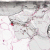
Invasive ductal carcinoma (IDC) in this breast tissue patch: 0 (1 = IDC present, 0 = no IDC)